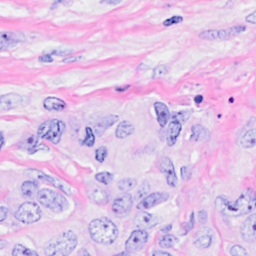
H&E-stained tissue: Breast